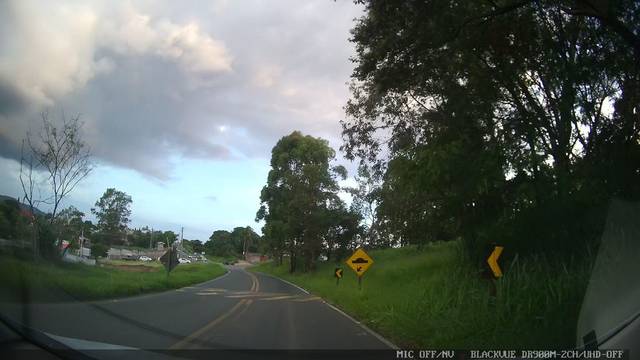
Region: Brazil
Coordinates: -23.01, -47.003